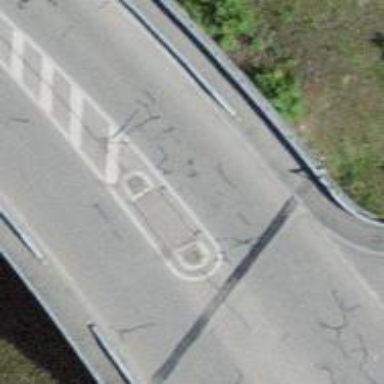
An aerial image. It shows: Unmarked crossing with pedestrian island.